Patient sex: F
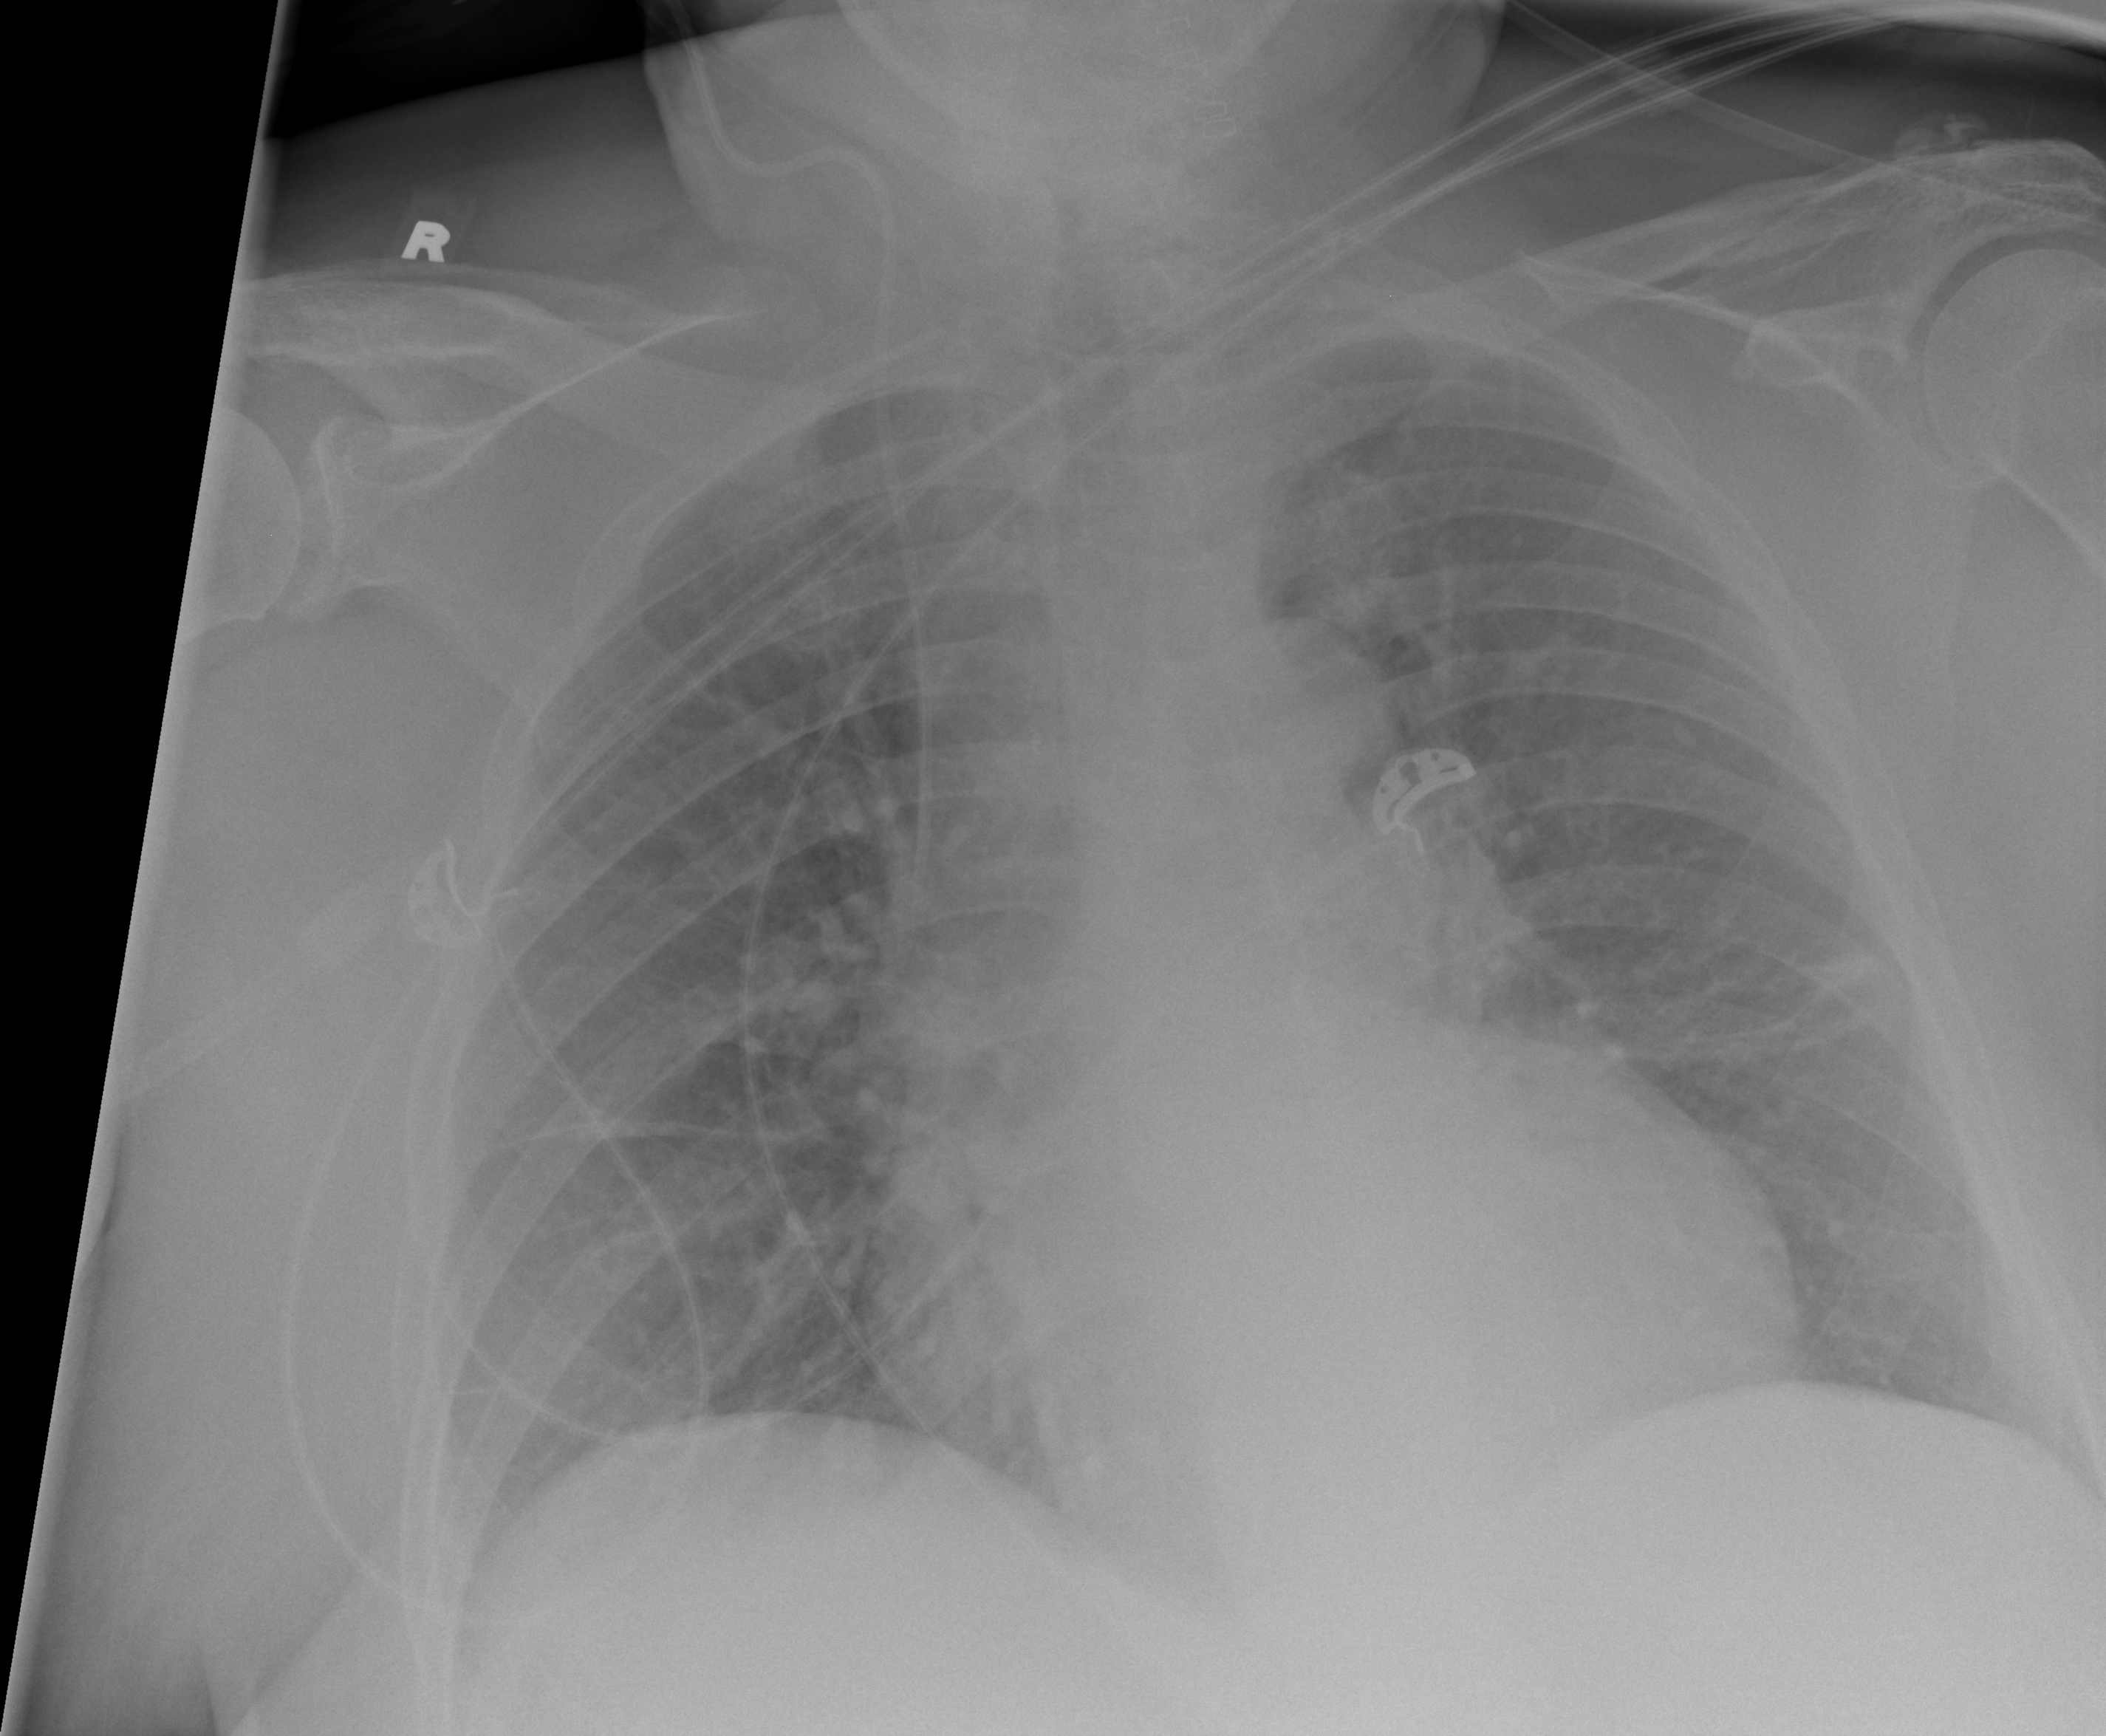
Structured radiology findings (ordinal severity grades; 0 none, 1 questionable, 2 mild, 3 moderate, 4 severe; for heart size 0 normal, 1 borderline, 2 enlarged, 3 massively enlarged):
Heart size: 1
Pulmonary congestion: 2
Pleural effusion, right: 0
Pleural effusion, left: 0
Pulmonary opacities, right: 2
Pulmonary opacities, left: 0
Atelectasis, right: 1
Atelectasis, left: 0